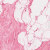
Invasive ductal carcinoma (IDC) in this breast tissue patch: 0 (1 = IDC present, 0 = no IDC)